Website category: university
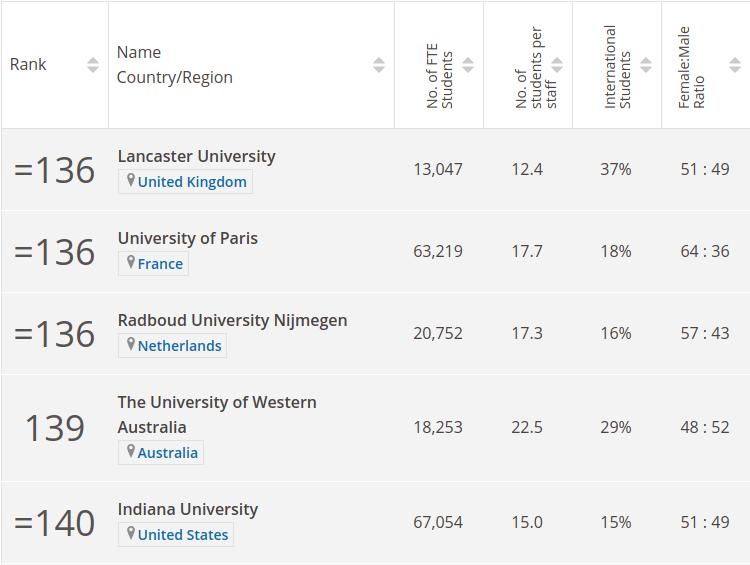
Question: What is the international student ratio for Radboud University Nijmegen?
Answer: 16%

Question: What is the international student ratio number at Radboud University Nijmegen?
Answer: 16%

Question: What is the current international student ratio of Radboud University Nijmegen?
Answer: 16%

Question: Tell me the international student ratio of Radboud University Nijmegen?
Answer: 16%

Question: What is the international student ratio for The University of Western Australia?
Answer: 29%

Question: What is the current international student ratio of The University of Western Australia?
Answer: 29%

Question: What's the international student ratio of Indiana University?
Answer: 15%

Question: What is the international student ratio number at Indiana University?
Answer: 15%

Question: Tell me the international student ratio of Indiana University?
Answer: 15%

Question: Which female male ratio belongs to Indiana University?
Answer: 51 : 49

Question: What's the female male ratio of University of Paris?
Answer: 64 : 36

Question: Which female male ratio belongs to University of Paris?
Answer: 64 : 36

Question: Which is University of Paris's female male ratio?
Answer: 64 : 36

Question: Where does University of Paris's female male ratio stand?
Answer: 64 : 36

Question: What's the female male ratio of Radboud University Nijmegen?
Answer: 57 : 43

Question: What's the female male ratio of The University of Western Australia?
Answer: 48 : 52

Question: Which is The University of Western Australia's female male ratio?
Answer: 48 : 52

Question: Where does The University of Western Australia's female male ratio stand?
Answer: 48 : 52

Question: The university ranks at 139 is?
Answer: The University of Western Australia

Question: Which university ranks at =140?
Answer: Indiana University

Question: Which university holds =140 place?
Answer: Indiana University

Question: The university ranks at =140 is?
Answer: Indiana University

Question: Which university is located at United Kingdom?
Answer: Lancaster University

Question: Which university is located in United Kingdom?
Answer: Lancaster University

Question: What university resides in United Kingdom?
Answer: Lancaster University

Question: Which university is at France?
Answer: University of Paris

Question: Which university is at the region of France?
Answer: University of Paris

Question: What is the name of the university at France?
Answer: University of Paris

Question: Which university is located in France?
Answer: University of Paris

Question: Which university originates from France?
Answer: University of Paris

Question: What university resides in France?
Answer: University of Paris

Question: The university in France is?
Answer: University of Paris

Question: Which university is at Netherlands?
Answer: Radboud University Nijmegen

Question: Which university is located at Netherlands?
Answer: Radboud University Nijmegen

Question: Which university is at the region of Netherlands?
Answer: Radboud University Nijmegen

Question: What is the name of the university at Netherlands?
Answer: Radboud University Nijmegen

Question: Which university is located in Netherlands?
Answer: Radboud University Nijmegen

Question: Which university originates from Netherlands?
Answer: Radboud University Nijmegen

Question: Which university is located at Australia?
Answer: The University of Western Australia

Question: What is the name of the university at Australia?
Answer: The University of Western Australia

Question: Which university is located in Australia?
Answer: The University of Western Australia

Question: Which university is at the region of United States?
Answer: Indiana University

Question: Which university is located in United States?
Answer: Indiana University

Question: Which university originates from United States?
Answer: Indiana University

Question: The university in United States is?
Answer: Indiana University

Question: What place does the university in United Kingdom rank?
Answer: =136

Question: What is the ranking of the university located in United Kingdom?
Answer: =136

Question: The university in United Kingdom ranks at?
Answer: =136

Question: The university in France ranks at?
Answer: =136

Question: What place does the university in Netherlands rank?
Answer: =136

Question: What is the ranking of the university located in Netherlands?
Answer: =136

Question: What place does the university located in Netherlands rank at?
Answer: =136

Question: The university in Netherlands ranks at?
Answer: =136

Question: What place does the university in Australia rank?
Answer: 139

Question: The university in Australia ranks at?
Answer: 139

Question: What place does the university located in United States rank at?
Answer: =140

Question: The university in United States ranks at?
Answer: =140

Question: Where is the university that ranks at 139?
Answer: Australia

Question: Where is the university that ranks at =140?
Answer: United States